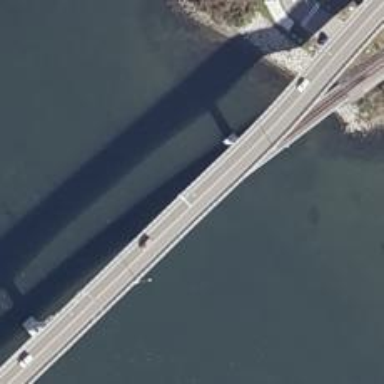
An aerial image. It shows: Bridge for railway spur.